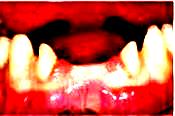
Condition: hypodontia